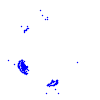
Particle: kaon